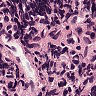
Metastatic tissue present: no